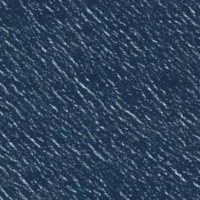
EUNIS habitat code: 14
Species observed at this site:
Rhododendron ferrugineum